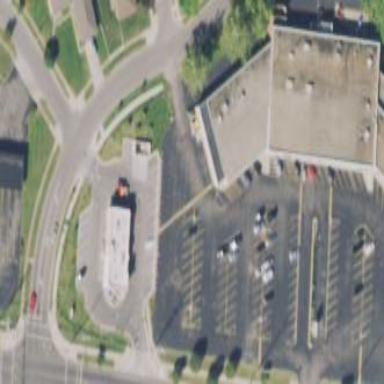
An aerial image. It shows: Retail building.